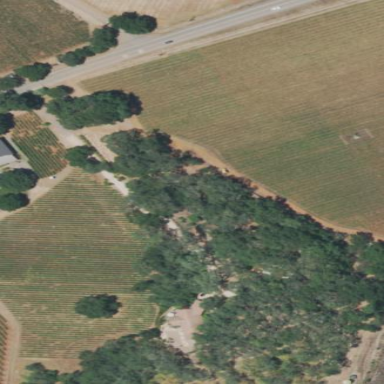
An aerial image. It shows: Vineyard where grapes are grown.